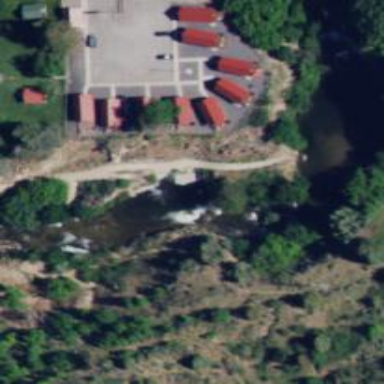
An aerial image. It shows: River rafting attraction.